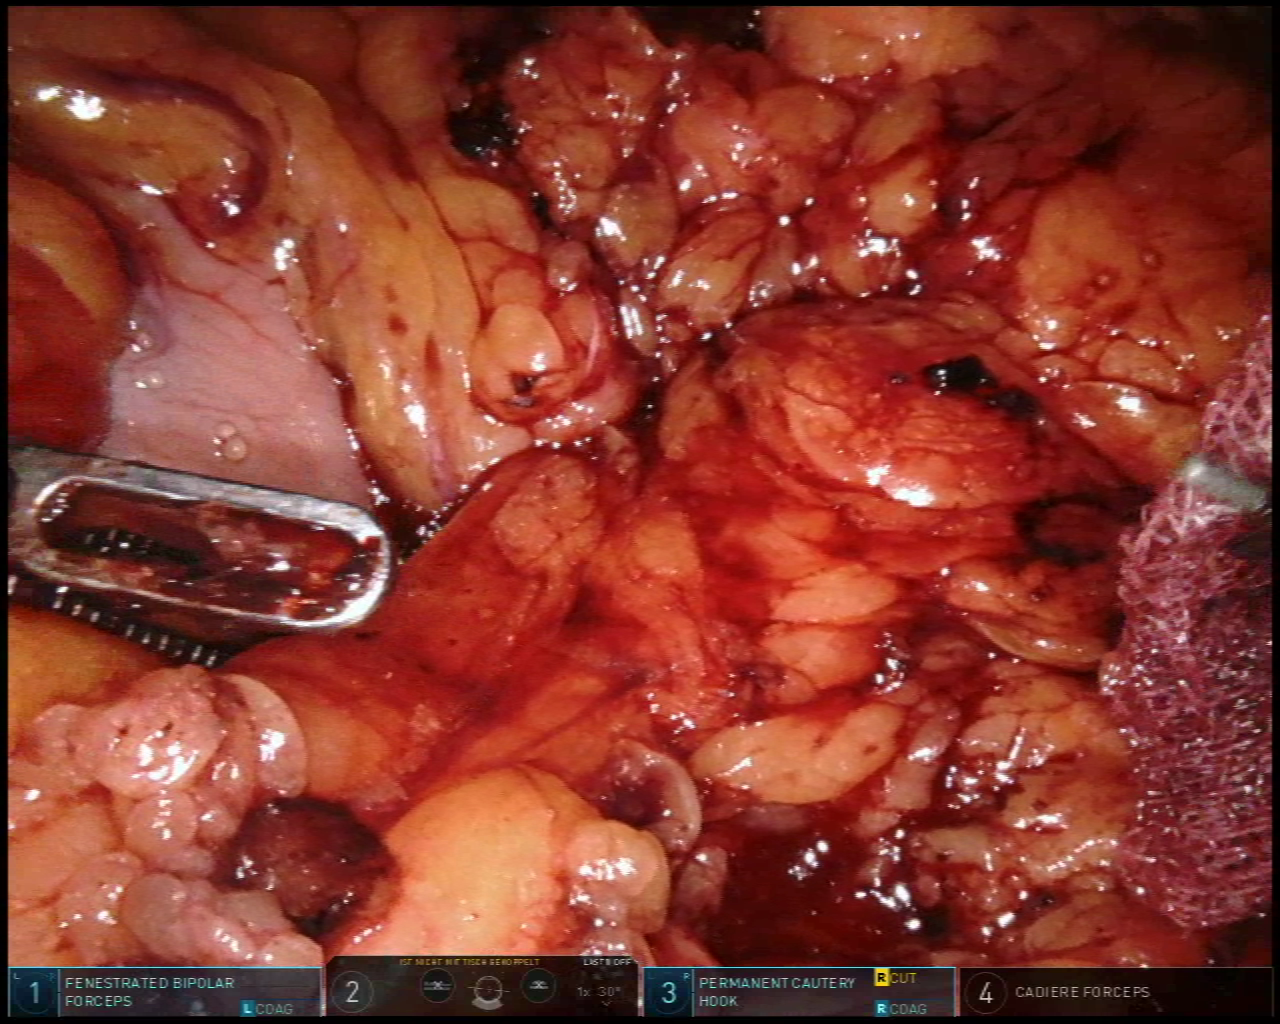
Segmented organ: stomach
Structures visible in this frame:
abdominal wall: no
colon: no
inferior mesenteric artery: no
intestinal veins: no
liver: no
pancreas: no
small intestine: no
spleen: no
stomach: yes
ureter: no
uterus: no
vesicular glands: no